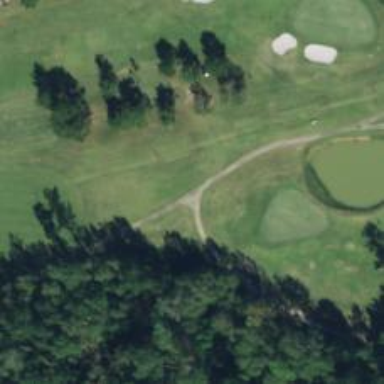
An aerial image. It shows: Service road along golf path.